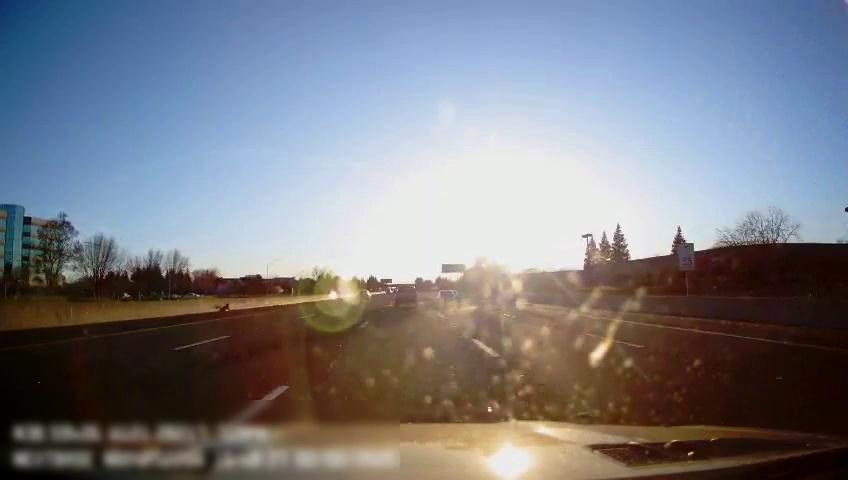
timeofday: Day
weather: Sunny
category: Drivable Space
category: Vehicles | Car
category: Vehicles | Truck
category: Vehicles | Car
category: Vehicles | Car
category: Lanes | Alternate Lane
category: Lanes | Alternate Lane
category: Lanes | Current Lane
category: Lanes | Current Lane
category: Lanes | Alternate Lane
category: Lanes | Alternate Lane
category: Traffic | Signs
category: Traffic | Signs
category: Traffic | Signs